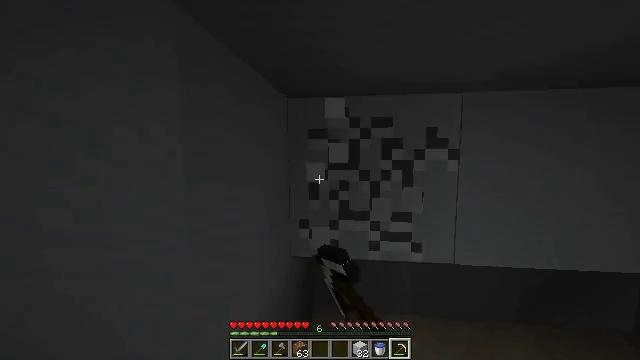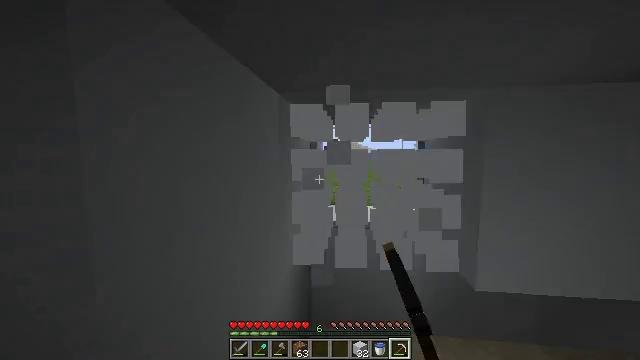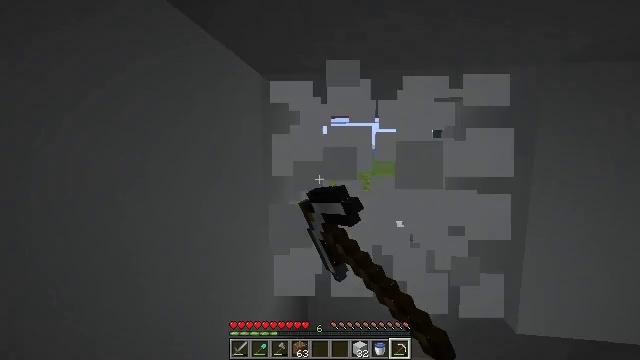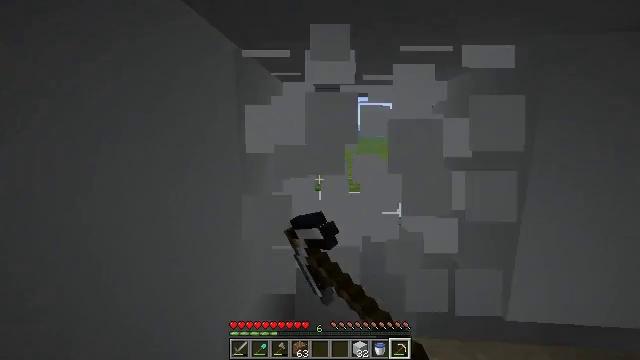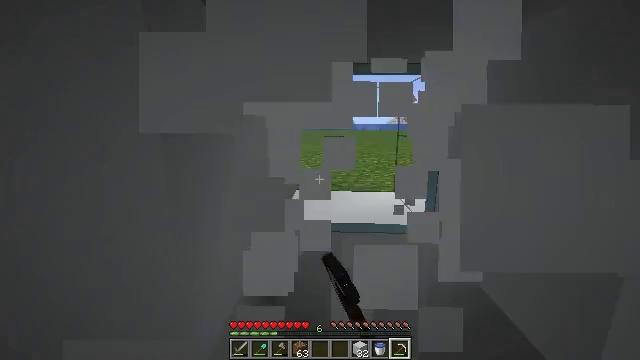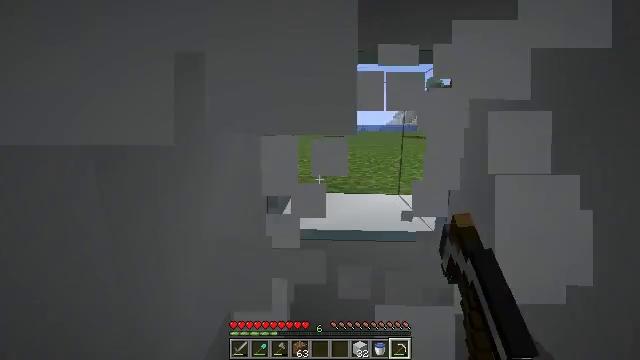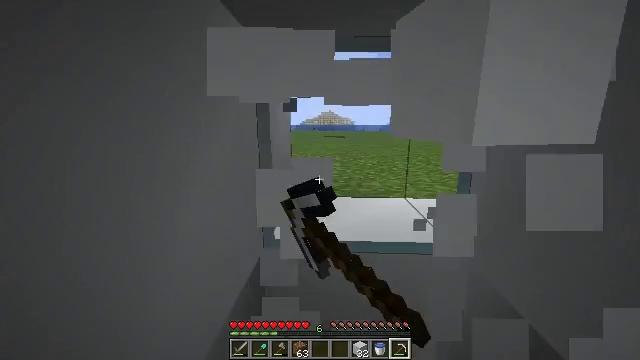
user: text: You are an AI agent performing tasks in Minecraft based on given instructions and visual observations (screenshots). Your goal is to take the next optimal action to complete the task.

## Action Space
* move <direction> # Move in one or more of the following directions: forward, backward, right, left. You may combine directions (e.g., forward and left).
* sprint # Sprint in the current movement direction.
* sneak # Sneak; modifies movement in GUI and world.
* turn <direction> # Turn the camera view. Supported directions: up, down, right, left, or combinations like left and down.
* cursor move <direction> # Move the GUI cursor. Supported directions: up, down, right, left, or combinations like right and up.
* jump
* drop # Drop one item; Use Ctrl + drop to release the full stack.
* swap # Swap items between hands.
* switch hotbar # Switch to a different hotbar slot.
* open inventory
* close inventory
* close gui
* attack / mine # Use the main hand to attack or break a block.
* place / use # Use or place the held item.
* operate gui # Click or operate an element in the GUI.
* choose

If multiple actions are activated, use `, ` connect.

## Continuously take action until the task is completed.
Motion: motion action
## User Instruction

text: Break the white concrete to gather it.
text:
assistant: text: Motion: move forward, attack / mine
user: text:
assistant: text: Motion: move forward, attack / mine
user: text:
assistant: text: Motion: move forward, turn right and down, attack / mine
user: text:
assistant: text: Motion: move forward, turn right and down, attack / mine
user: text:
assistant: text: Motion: move forward, attack / mine
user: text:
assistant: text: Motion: attack / mine
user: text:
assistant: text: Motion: attack / mine